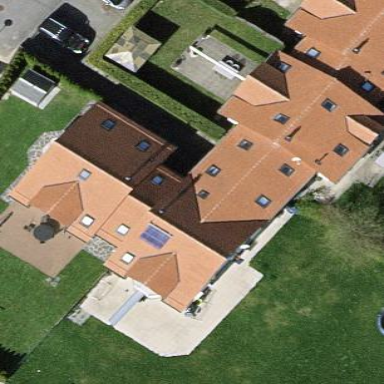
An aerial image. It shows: Terrace building with gabled roof.